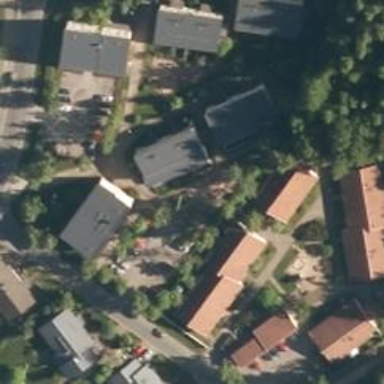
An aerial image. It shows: Living street.